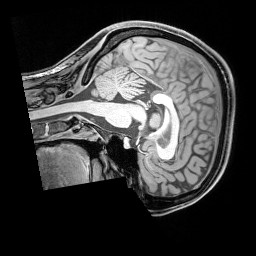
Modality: T1w
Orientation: sagittal
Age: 31
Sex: female
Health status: healthy
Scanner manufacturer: siemens
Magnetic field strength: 3 T
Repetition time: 1.65 s
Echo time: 0.00182 s